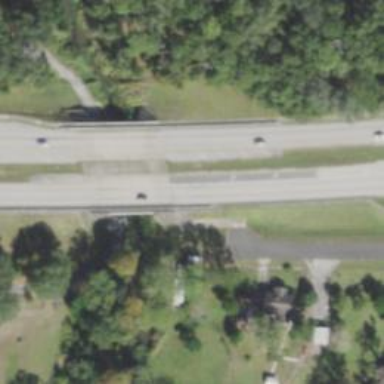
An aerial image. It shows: Bridge for trunk highway with expressway access.